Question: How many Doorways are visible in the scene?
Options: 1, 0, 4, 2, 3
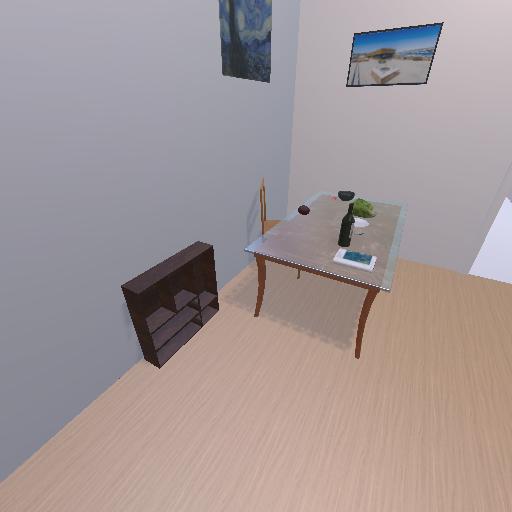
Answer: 1